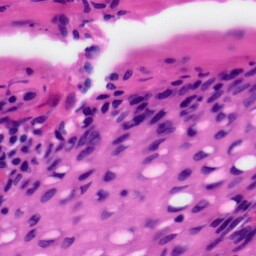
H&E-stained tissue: Tonsil